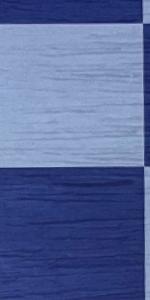
Label: Empty